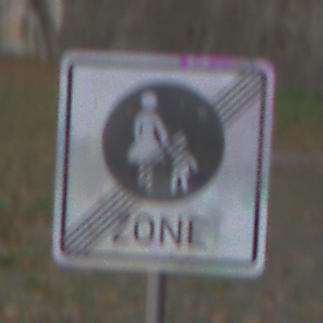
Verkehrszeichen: EndeFussgaengerzone
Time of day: MorningAfternoon
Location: Outdoor (Suburban)
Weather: PartlyCloudy
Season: NotSpecified
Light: Natural